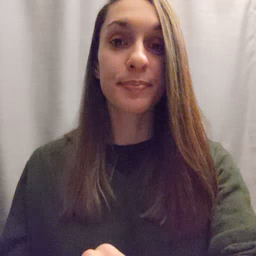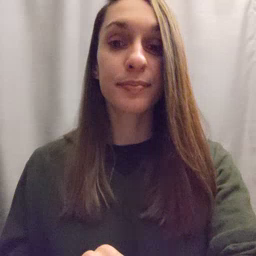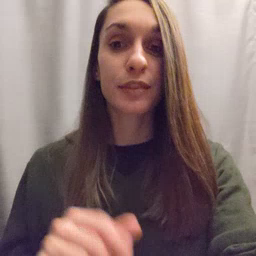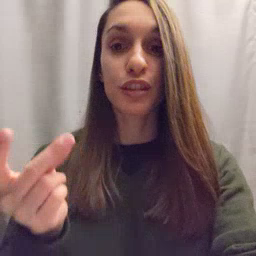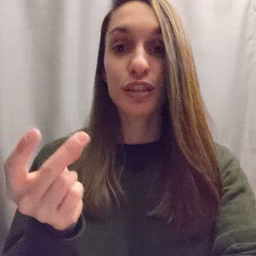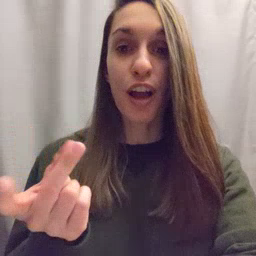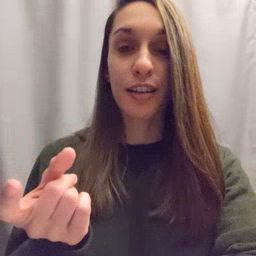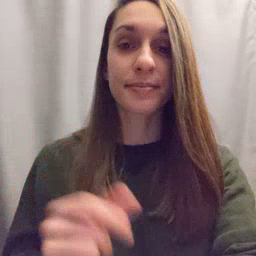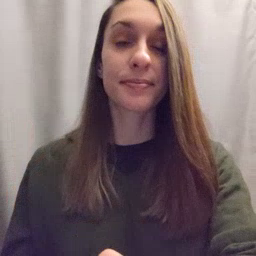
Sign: dog